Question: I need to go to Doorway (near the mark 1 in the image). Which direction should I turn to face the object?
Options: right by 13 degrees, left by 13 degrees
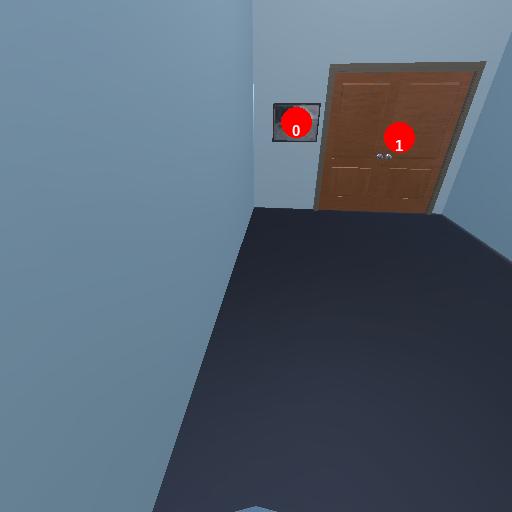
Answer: right by 13 degrees